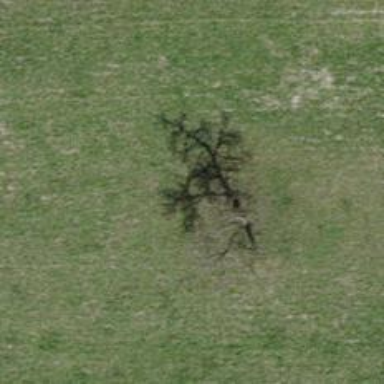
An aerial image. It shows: Single tag "natural: tree."